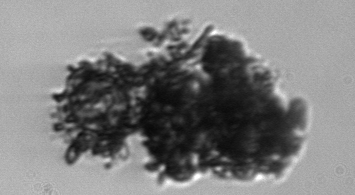
Label: Thalassiosira_TAG_external_detritus